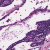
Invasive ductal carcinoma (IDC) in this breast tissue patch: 1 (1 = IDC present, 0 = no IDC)